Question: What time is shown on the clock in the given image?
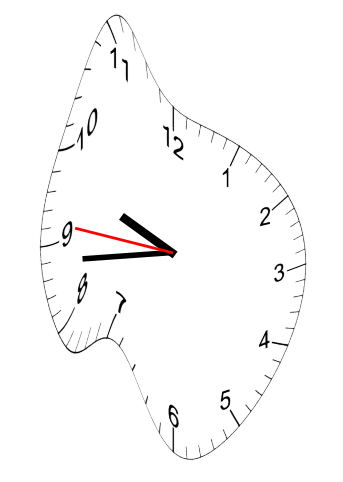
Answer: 09:43:46